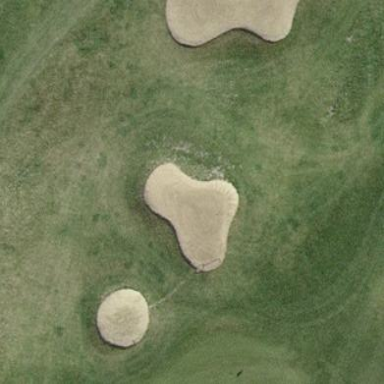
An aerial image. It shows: Golf bunker filled with natural sand.